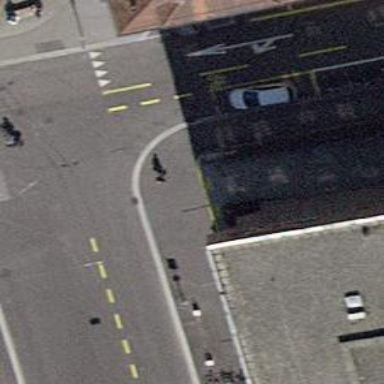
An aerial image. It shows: Parking lane designated for parking.